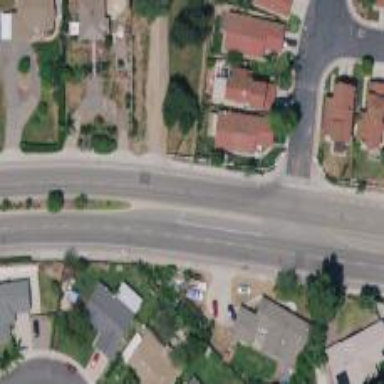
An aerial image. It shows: Secondary road with asphalt surface and separate sidewalk.